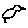
Label: bird